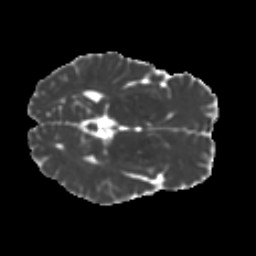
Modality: MD
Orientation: axial
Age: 35
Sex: male
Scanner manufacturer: ge
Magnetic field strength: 3 T
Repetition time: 7.8 s
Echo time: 0.0606 s